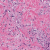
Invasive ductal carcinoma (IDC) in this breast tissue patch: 0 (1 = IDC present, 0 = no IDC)